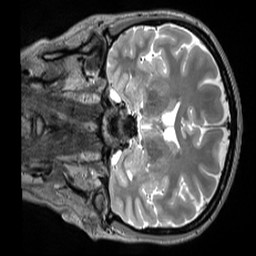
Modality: T2w
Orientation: coronal
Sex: female